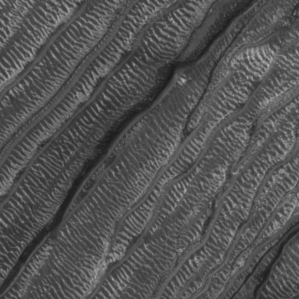
Label: frost